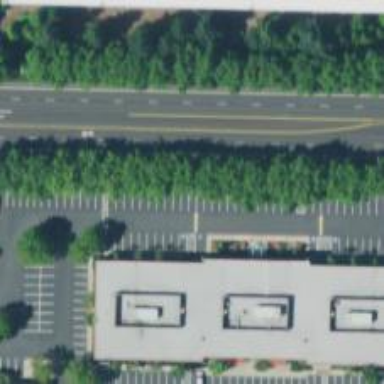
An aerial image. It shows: Parking space.